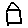
Label: house